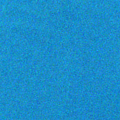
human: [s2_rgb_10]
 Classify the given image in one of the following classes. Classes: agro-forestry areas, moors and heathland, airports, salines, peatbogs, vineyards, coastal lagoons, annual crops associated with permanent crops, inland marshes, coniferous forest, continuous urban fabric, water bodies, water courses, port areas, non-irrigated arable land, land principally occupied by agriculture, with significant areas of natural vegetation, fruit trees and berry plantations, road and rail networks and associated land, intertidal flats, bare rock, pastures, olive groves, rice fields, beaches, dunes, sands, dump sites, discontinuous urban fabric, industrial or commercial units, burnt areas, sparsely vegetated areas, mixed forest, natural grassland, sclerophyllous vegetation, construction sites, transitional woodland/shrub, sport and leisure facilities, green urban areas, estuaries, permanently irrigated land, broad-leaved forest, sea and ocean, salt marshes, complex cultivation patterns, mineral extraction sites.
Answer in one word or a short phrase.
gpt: sea and ocean